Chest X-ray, AP view. Patient: 41 years old, sex F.
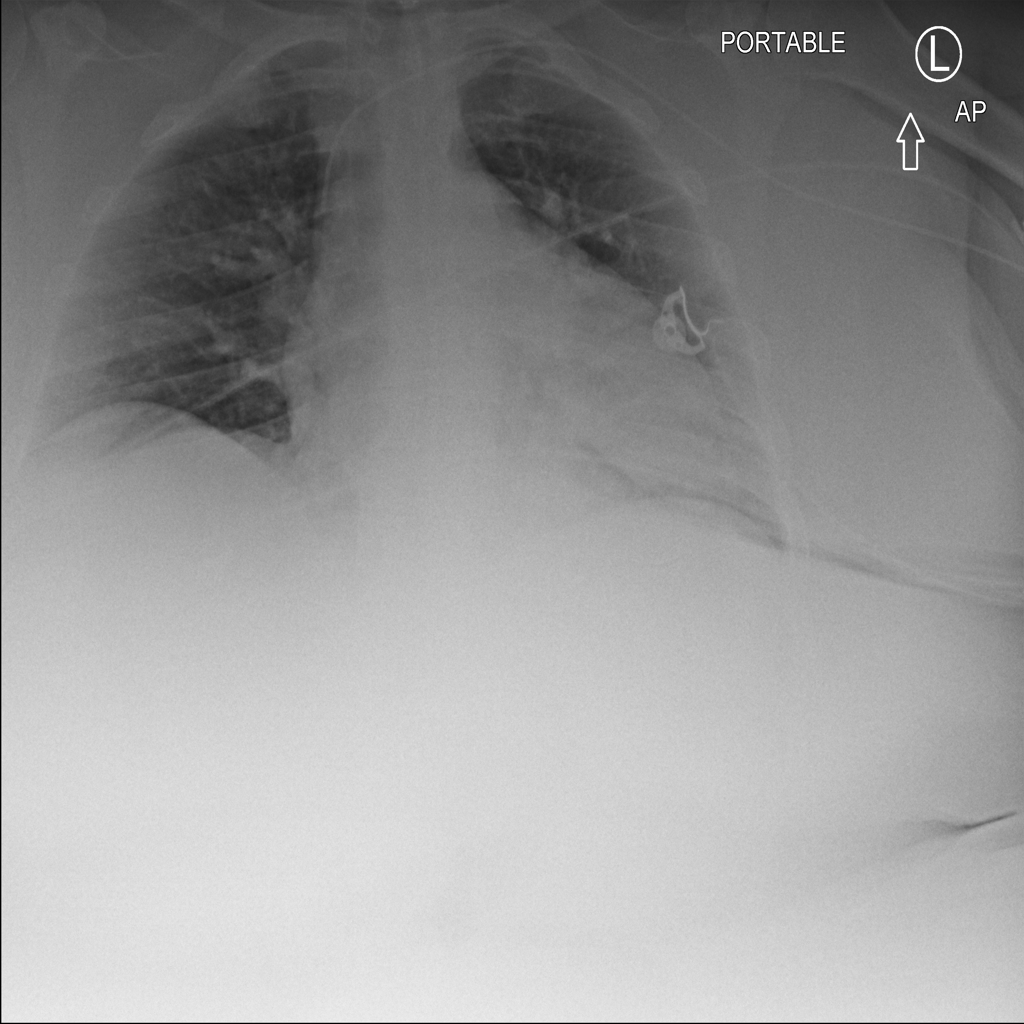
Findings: No Finding